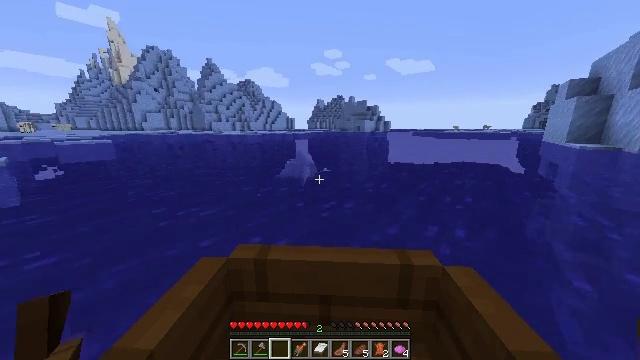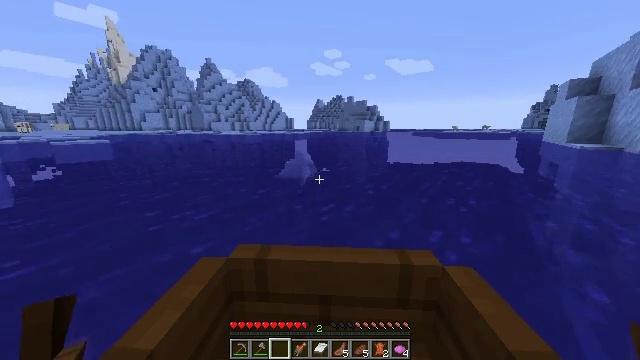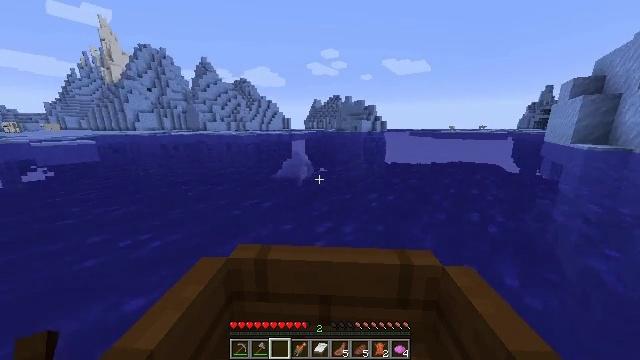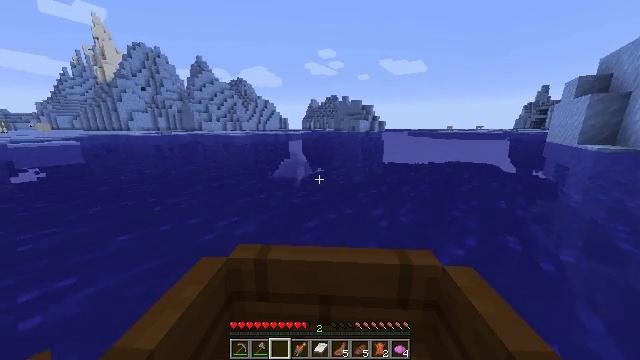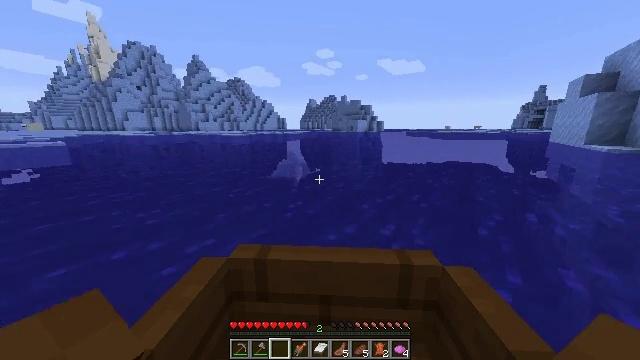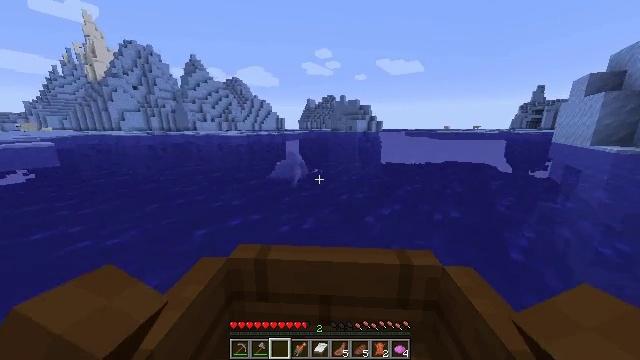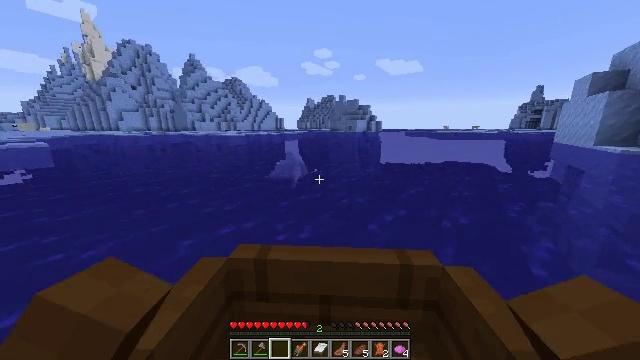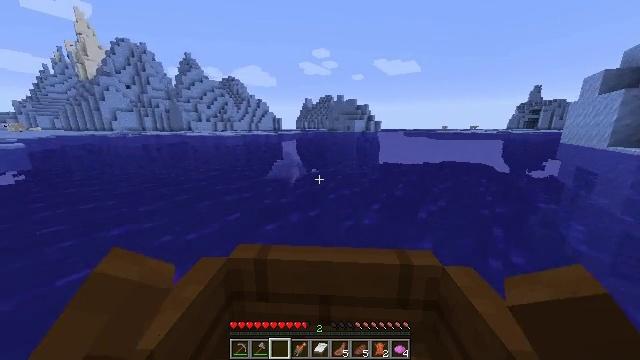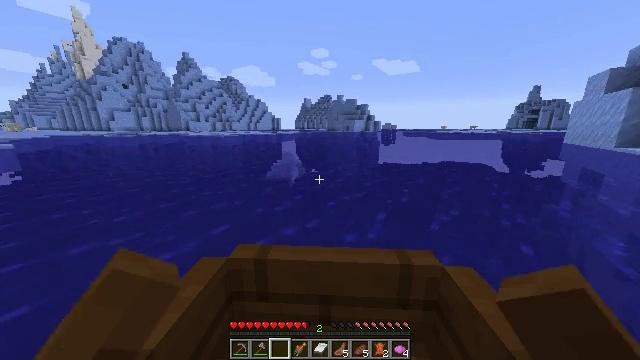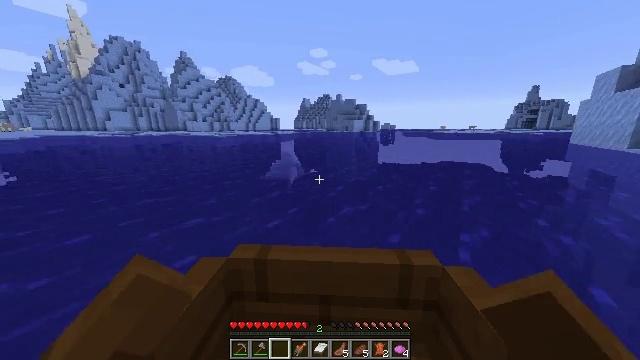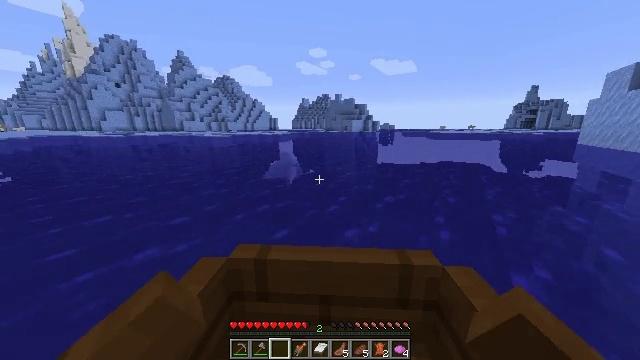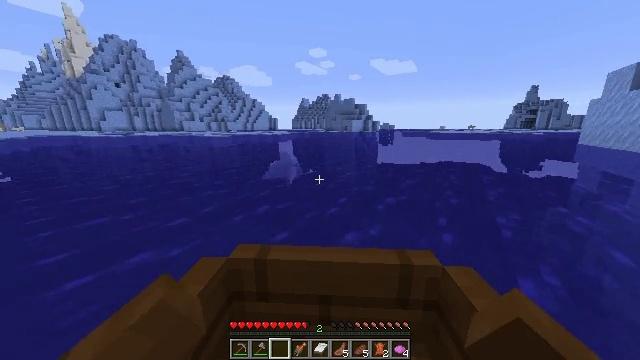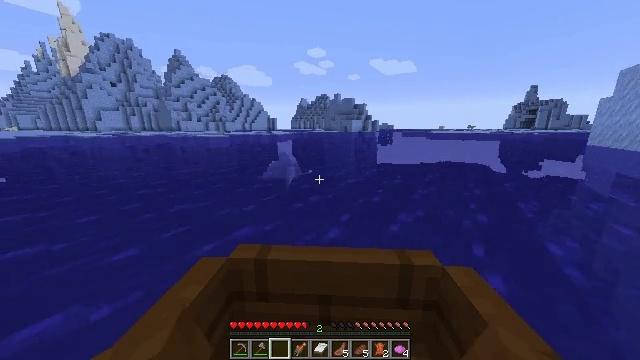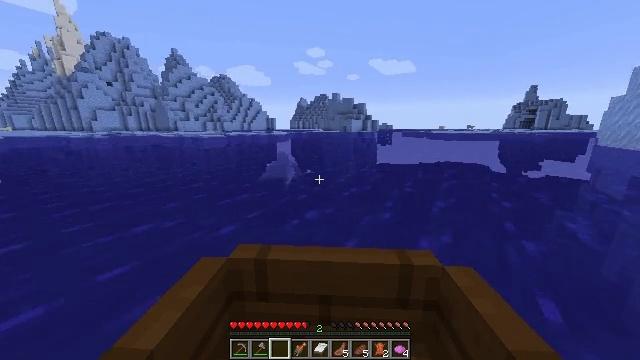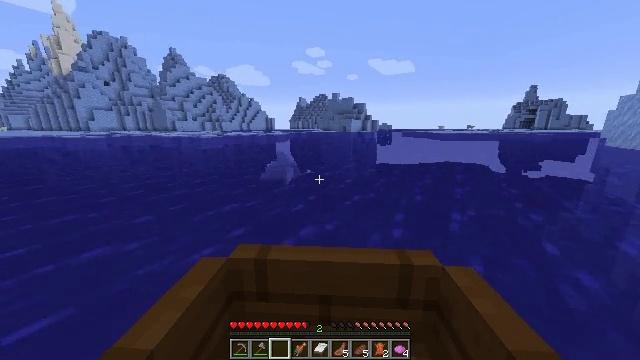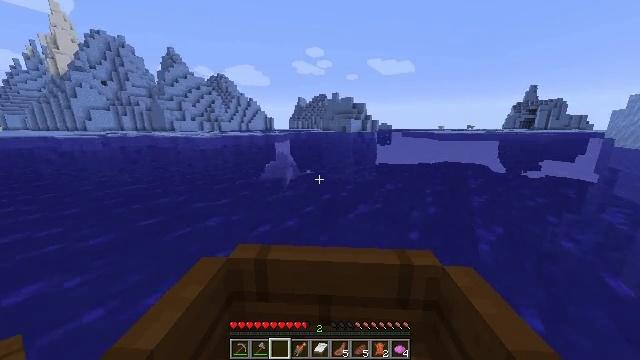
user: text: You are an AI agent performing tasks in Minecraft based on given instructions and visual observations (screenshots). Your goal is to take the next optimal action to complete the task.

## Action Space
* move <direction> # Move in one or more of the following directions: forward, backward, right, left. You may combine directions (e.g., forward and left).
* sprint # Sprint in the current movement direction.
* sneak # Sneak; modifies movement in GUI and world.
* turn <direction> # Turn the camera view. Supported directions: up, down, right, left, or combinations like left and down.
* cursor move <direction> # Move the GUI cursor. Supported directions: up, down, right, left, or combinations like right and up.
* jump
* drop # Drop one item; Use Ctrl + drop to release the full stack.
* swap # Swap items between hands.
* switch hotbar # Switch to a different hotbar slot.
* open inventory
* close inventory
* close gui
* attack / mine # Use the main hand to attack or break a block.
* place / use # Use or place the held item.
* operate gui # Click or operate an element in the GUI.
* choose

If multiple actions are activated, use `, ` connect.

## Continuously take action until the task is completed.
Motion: motion action
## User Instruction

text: Gather packed ice blocks.
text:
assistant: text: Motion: move forward
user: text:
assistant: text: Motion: move forward
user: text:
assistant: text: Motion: move forward
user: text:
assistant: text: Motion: move forward
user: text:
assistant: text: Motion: move forward
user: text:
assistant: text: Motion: move forward
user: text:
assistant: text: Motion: move forward
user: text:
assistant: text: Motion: move forward
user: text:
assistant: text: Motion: move forward
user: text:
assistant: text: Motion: move forward
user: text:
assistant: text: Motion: move forward
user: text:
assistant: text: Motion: move forward
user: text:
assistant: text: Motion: move forward
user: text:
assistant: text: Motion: move forward
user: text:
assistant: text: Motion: move forward
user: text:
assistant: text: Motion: move forward
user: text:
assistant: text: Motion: move forward
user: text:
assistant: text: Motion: move forward and move right
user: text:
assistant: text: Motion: move forward and move right
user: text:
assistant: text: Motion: move forward and move right
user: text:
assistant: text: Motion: move forward
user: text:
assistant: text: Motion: move forward
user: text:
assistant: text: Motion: move forward
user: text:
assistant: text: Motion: move forward
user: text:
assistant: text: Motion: move forward
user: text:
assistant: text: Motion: move forward
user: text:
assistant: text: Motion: move forward
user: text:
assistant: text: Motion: move forward
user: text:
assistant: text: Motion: move forward
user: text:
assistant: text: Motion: move forward